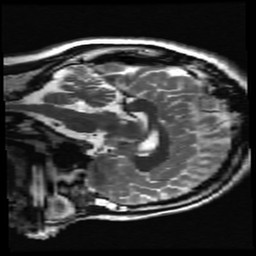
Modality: T2w
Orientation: sagittal
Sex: female
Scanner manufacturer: ge
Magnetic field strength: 3 T
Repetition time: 5 s
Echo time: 0.1012 s